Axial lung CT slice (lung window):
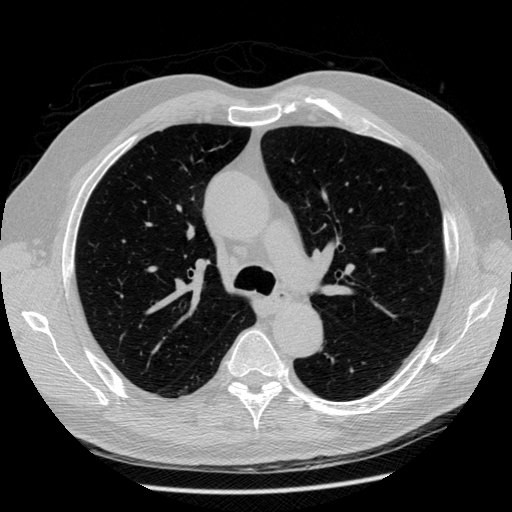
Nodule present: no